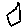
Label: hexagon